Question: I'm trying to adapt an SQL query to filter out any rows where the value in a specific column begins with three letters. For example, in the screenshot shown below, the only row I want the query to return is row 11: '(13, '0511:15', 'FT20')'. Is there a function in DB2 that I can use to accomplish this?
My simple query is:
'''
select pat.f1, hos.hpid, hos.hpcd
from patall3 pat
join hospidl1 hos on pat.f1=hos.hpacct
order by pat.f1;
'''
I'm not familiar at all with DB2 but I hope there is a way to accomplish this. Any suggestions?

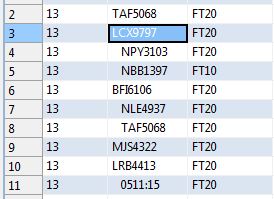
Answer: You could use the 'TRANSLATE' function to determine if 'LEFT( LTRIM( hos.hpid ), 3 )' contains letters.
Calling the 'TRANSLATE' function in the following manner replaces all uppercase capital letters from the input string with the letter A:
'''
TRANSLATE( inputString,
'AAAAAAAAAAAAAAAAAAAAAAAAA',
'BCDEFGHIJKLMNOPQRSTUVWXYZ'
)
'''
Here's how to restrict the 'TRANSLATE' function to evaluate just the first three characters of the column:
'''
select pat.f1, hos.hpid, hos.hpcd
from patall3 pat
join hospidl1 hos on pat.f1=hos.hpacct
where TRANSLATE(
LEFT( LTRIM( hos.hpid ), 3 ),
'AAAAAAAAAAAAAAAAAAAAAAAAA',
'BCDEFGHIJKLMNOPQRSTUVWXYZ'
) <> 'AAA'
order by pat.f1;
;
'''
That query will only block values that contain letters for of the first three characters ('AAA', 'AAB', 'AAC', etc.). If you'd rather block rows that contain a letter in of the first three characters, then use this query instead:
'''
select pat.f1, hos.hpid, hos.hpcd
from patall3 pat
join hospidl1 hos on pat.f1=hos.hpacct
where TRANSLATE(
LEFT( LTRIM( hos.hpid ), 3 ),
'AAAAAAAAAAAAAAAAAAAAAAAAA',
'BCDEFGHIJKLMNOPQRSTUVWXYZ'
) NOT LIKE '%A%'
order by pat.f1;
;
'''